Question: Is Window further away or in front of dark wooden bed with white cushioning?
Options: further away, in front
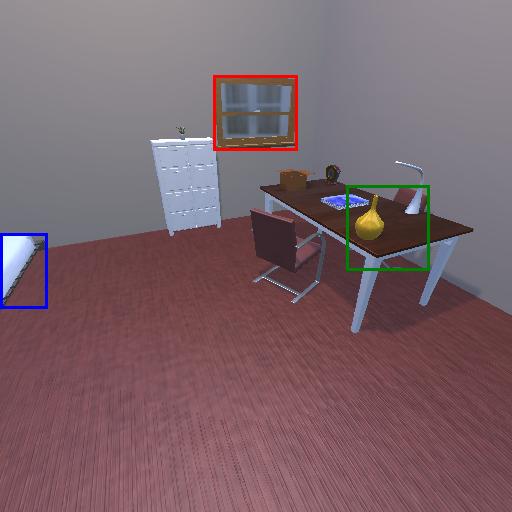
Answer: further away